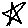
Label: star